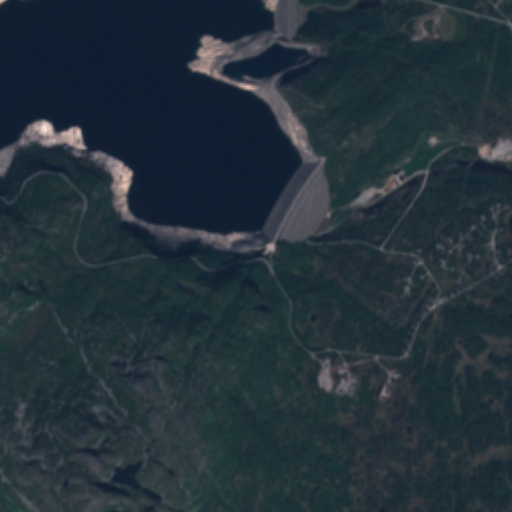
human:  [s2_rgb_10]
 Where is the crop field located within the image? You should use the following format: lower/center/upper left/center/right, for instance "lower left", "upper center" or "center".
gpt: The crop field is located in the upper right of the image.
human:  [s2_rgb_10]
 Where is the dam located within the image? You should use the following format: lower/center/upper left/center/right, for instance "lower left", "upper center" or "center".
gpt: The dam is located in the upper center of the image.
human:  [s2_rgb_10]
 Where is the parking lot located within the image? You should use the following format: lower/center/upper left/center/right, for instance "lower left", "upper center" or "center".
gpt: The parking lot is located in the center of the image.
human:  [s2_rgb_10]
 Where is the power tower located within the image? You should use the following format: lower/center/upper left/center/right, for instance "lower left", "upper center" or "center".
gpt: The power tower is located in the right of the image.
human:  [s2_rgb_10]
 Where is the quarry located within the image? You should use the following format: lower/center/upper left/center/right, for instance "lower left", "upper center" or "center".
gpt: The quarry is located in the upper right of the image.
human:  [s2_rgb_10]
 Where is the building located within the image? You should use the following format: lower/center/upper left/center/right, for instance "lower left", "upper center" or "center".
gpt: There is no building in the image.